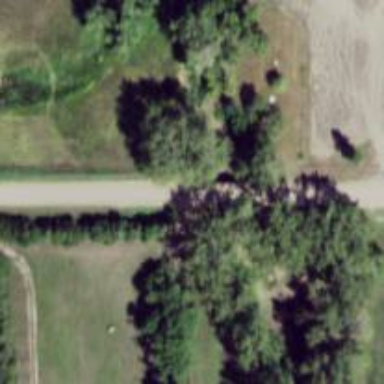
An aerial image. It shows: Residential road with bridge.